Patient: sex M, age 65
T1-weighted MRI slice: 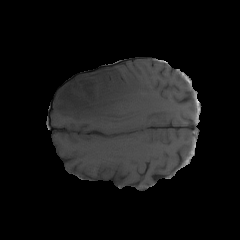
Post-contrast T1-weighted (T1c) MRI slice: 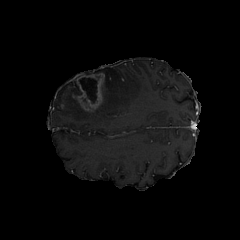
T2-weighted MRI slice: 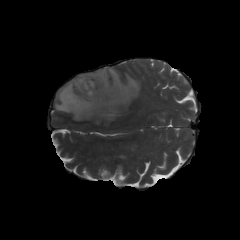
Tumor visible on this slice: yes
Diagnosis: Glioblastoma, IDH-wildtype
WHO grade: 4